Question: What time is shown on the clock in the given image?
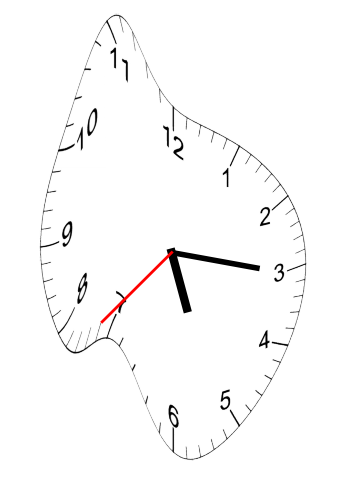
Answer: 05:15:37